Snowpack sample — Buffalo Mountain, Silverthorne, Colorado, USA (1/25/25, 10:11 AM MST)
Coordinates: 39.6222, -106.1139
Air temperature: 22 °F
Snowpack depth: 110 cm
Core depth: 20 cm
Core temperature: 48.2 °F
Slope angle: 12°, slope face: 102°
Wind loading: high
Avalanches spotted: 0
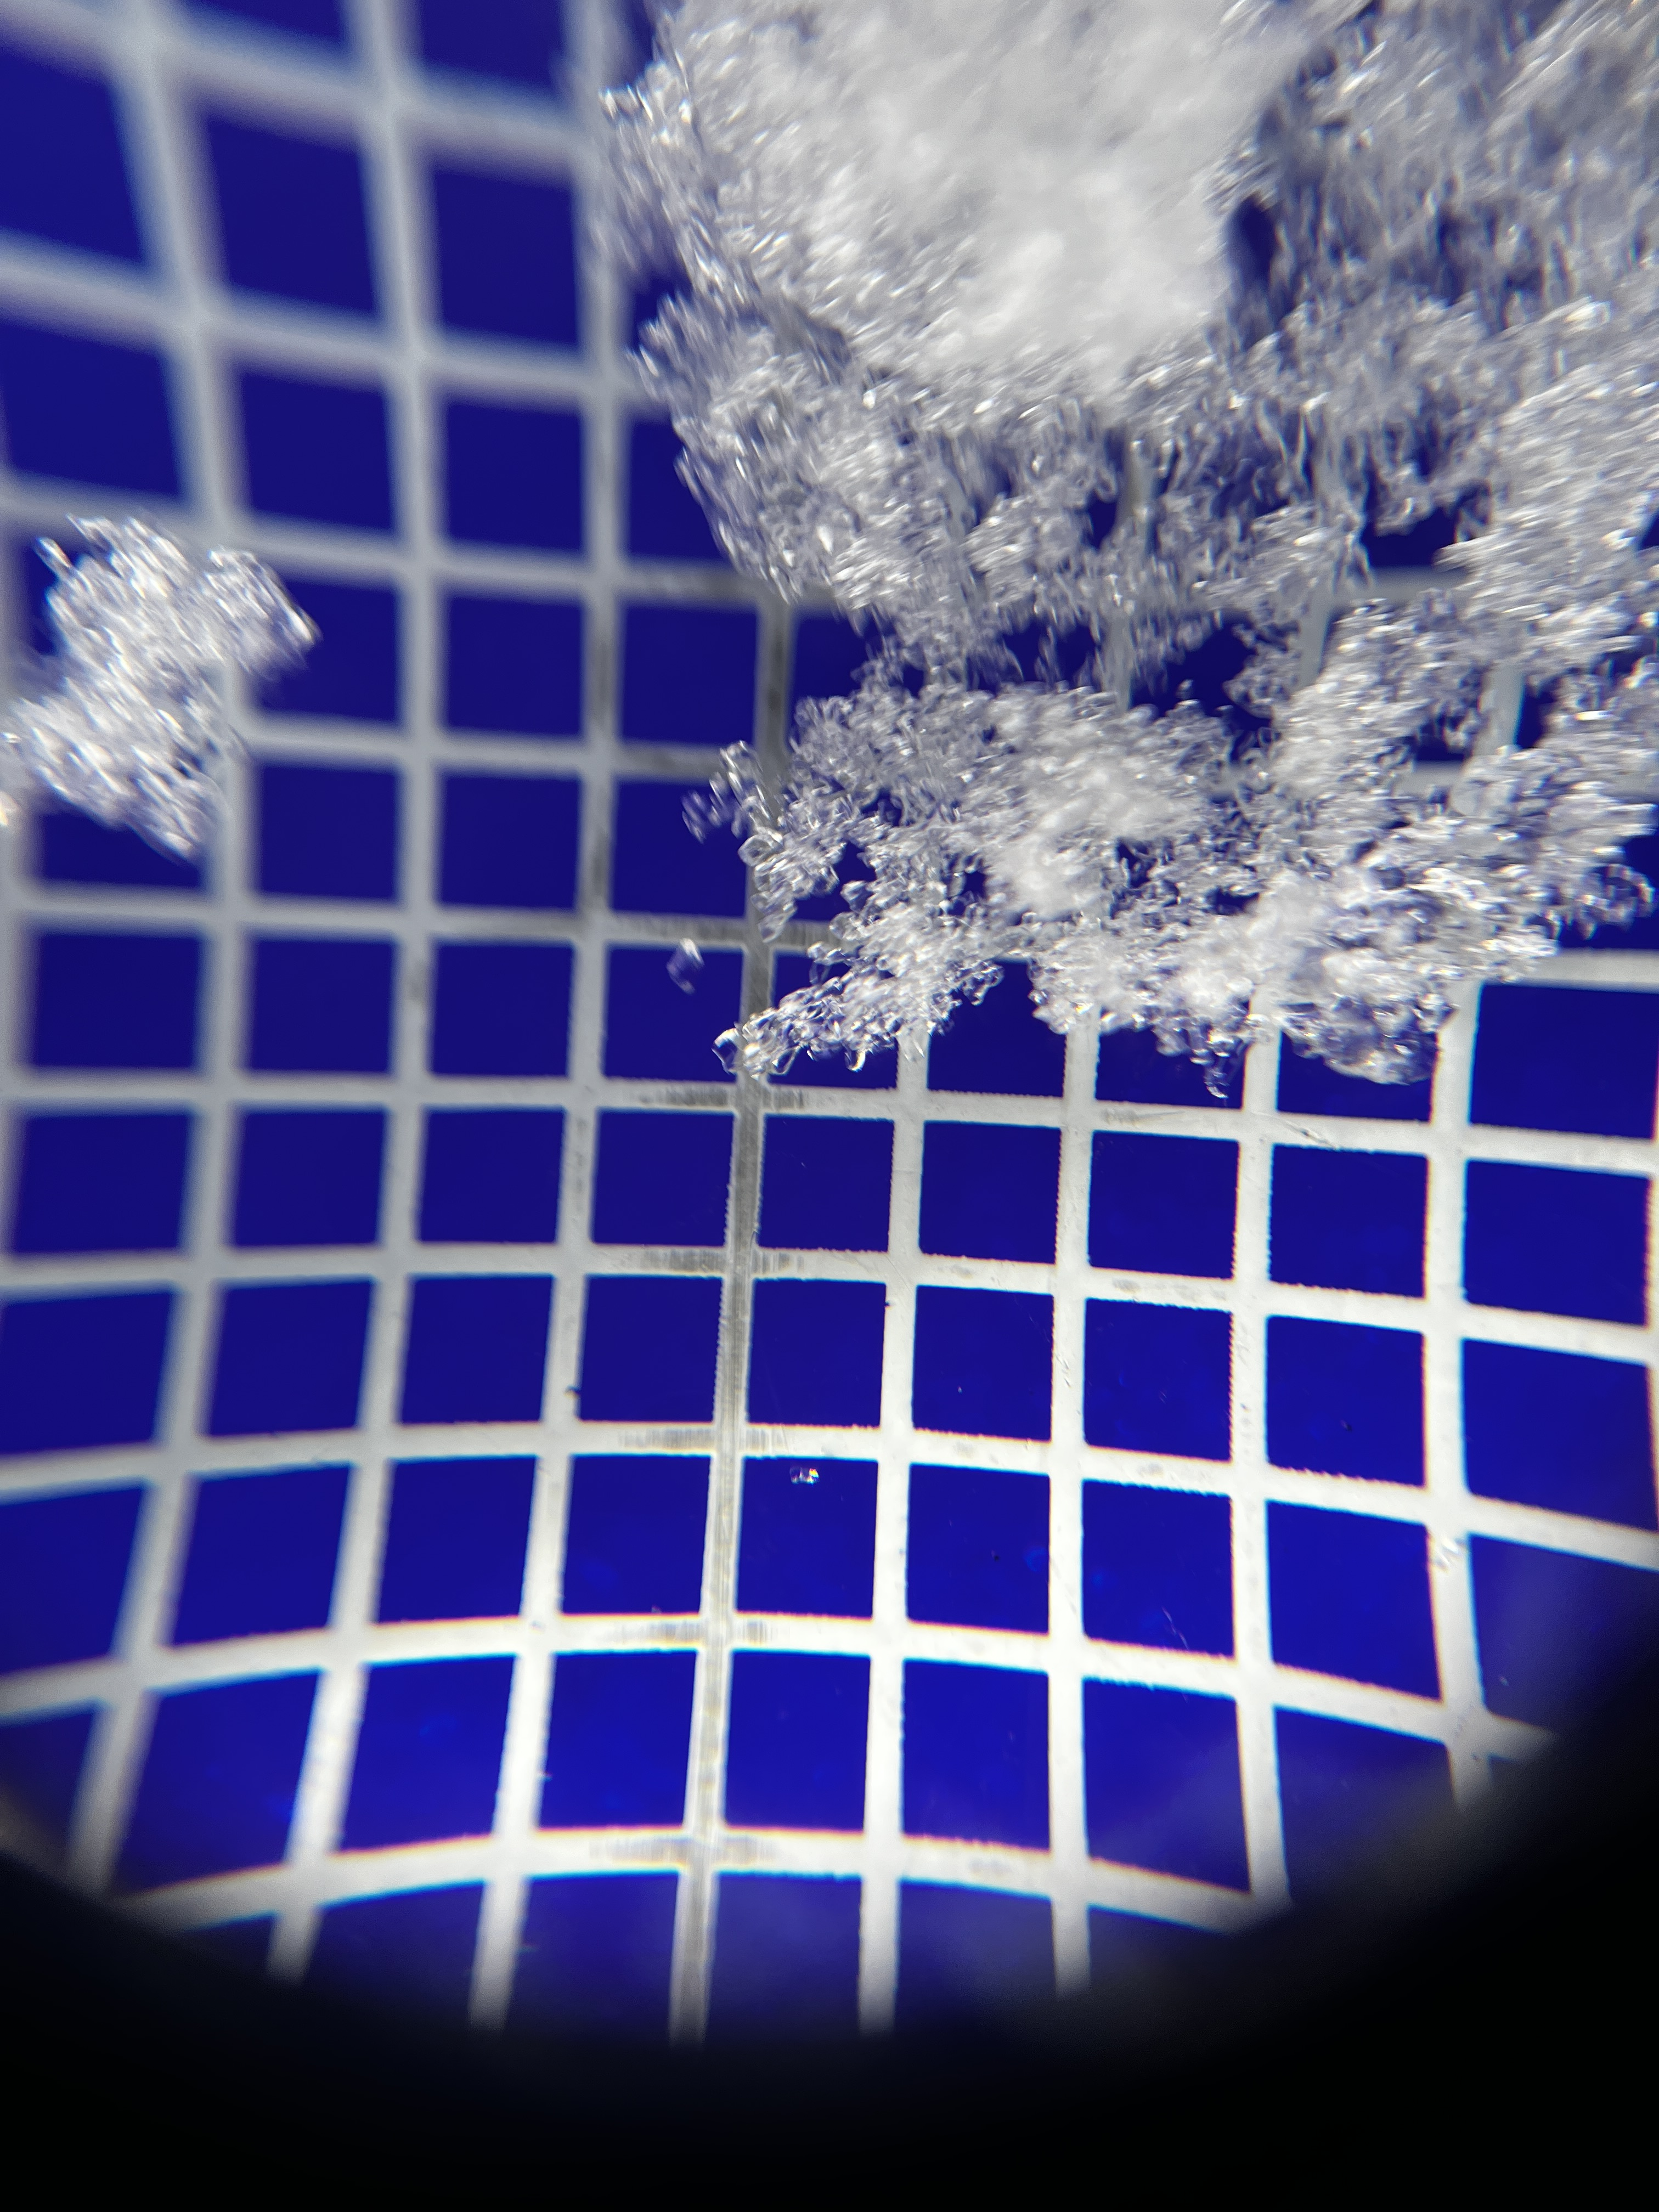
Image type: magnified_profile
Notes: No avalanches nearby, collected on the outskirts of a fire break 15 meters from the treeline, on way to Buffalo and Red Mountain